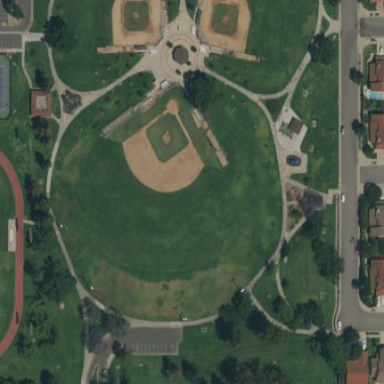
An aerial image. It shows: Baseball pitch for leisure and sports activities.